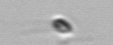
Label: flagellate